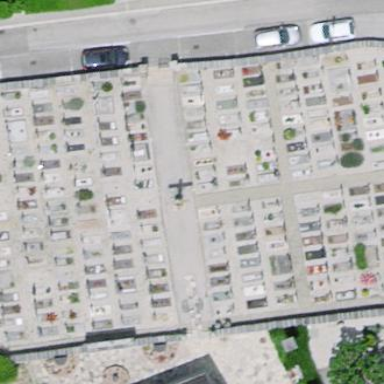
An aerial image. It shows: Cemetery.